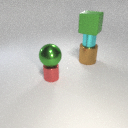
small red metal cylinder below large green metal sphere